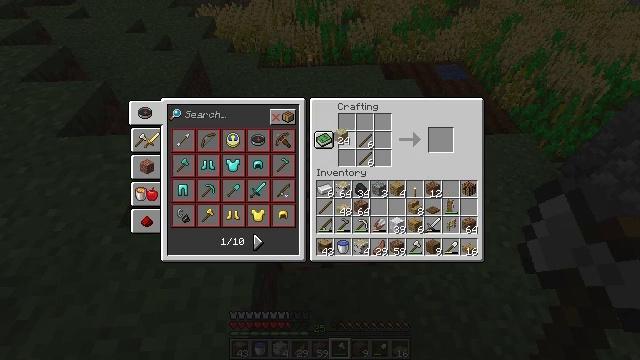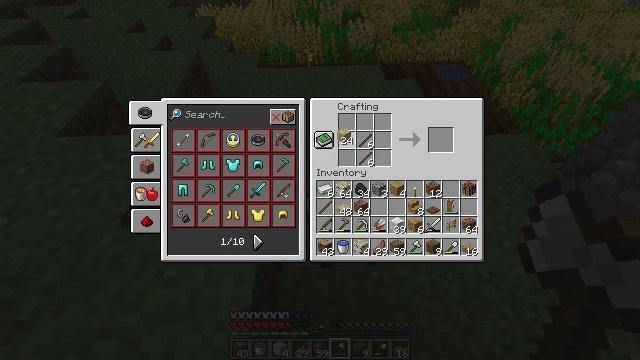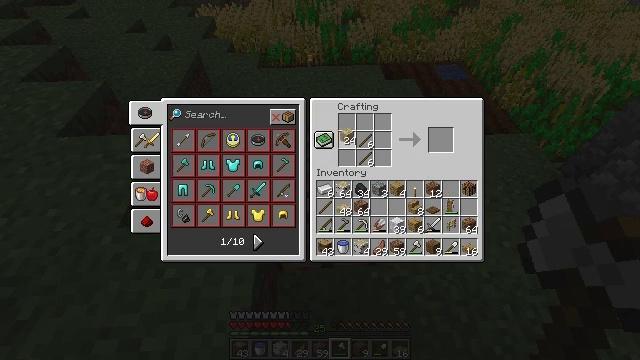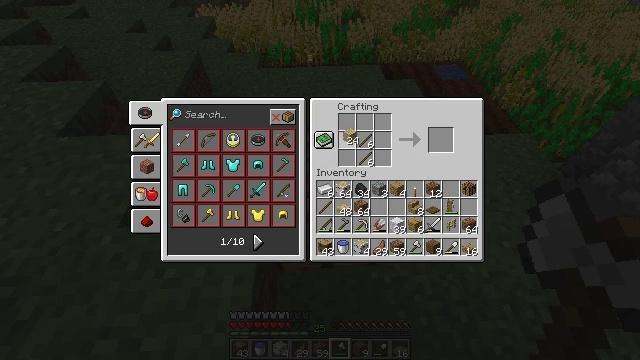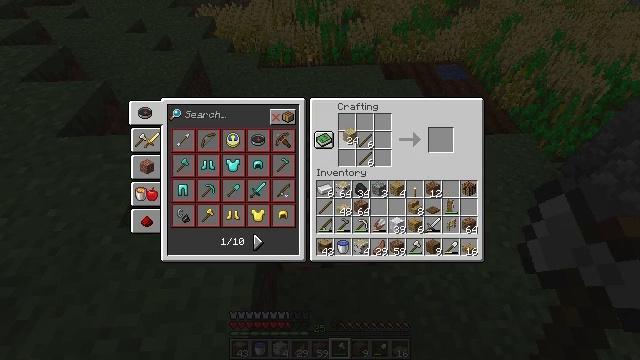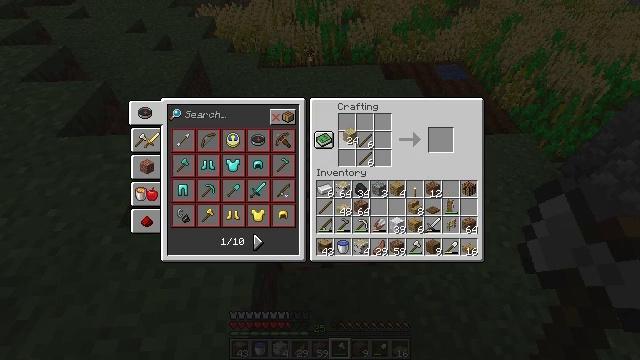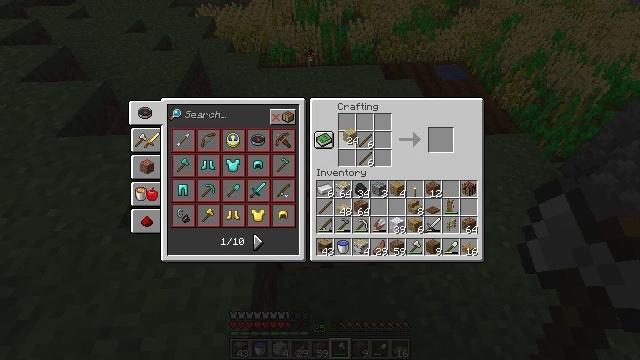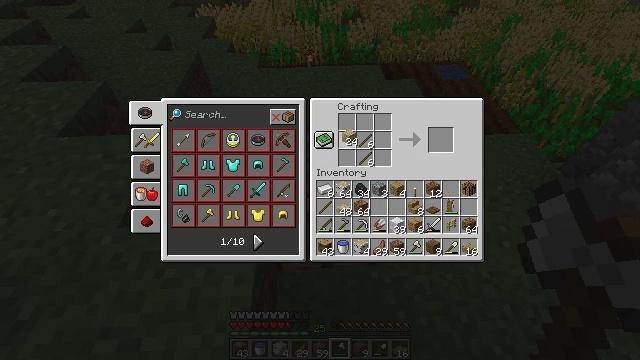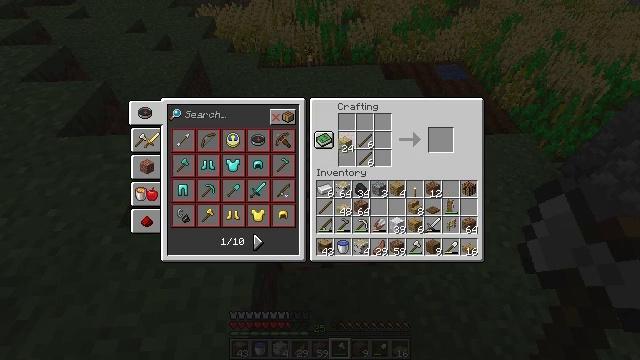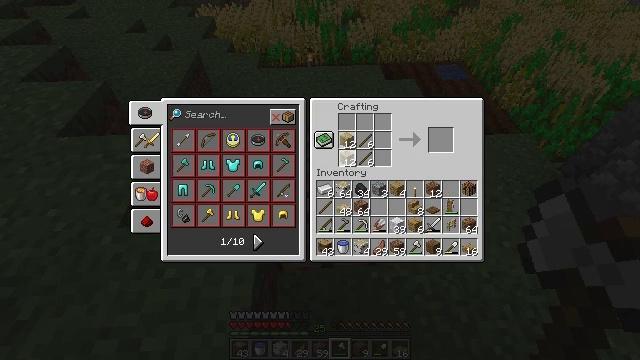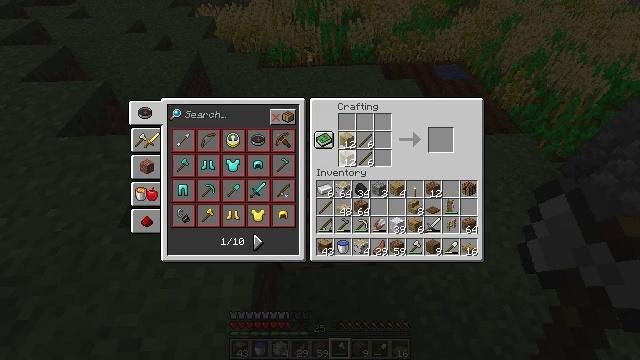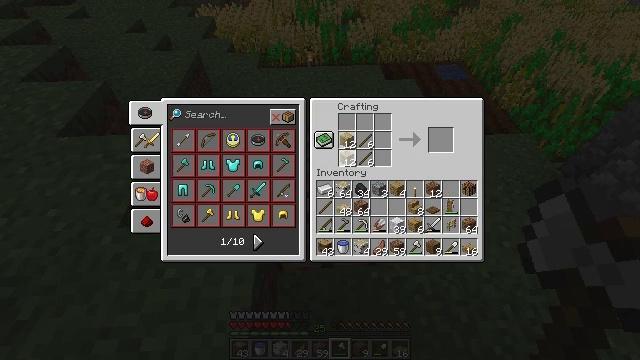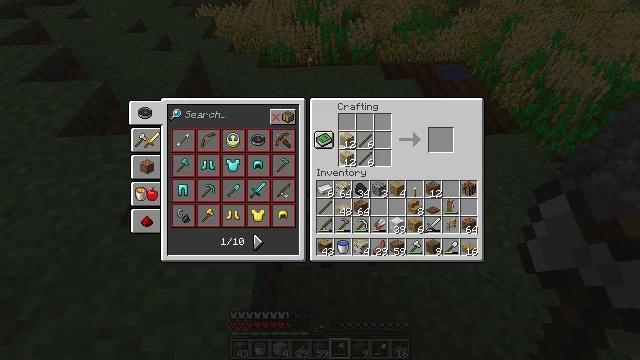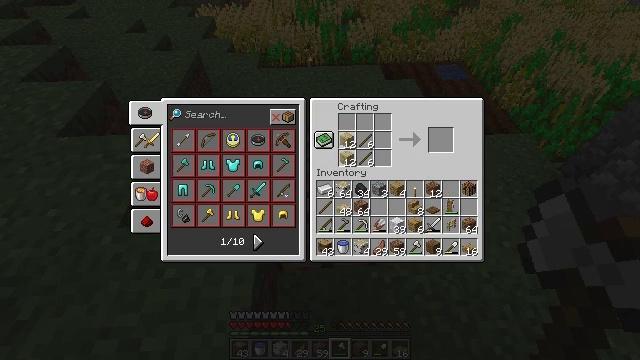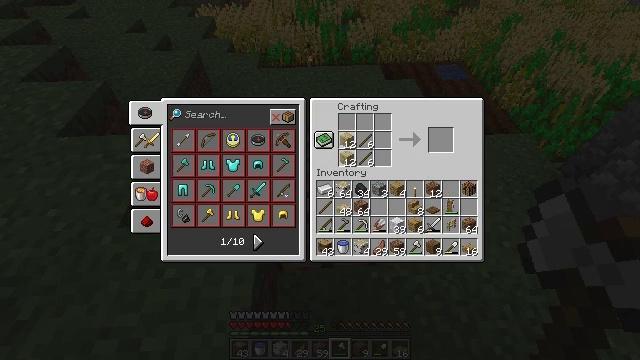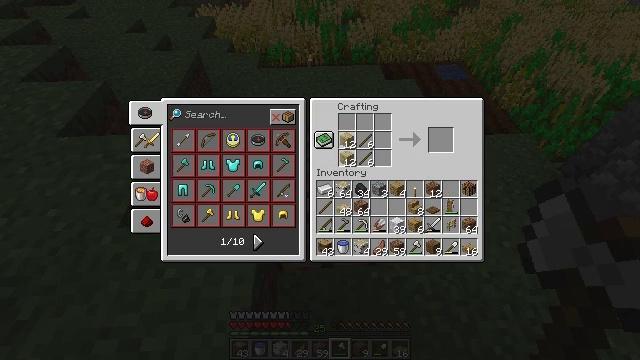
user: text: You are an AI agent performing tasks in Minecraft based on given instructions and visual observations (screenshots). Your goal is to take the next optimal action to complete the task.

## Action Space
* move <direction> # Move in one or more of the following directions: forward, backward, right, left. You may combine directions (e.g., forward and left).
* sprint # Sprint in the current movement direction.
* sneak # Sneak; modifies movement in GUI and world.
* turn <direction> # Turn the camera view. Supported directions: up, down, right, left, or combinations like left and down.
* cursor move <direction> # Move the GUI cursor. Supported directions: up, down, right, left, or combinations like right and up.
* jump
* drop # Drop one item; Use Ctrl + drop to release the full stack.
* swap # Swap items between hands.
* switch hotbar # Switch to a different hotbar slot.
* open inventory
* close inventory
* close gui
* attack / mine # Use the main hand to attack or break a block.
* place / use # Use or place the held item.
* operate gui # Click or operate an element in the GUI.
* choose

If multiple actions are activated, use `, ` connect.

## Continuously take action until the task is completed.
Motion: motion action
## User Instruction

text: Use birch planks and sticks to craft a birch fence.
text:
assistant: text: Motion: no_op
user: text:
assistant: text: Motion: no_op
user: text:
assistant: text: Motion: no_op
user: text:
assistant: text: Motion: no_op
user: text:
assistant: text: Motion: operate gui
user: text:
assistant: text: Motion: operate gui
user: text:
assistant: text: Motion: operate gui
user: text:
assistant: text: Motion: cursor move down, operate gui
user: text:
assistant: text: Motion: operate gui
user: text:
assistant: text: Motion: operate gui
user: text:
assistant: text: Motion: cursor move down, operate gui
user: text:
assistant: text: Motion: cursor move down, operate gui
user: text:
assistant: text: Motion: cursor move right, operate gui
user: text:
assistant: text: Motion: cursor move right, operate gui
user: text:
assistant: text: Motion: cursor move right, operate gui
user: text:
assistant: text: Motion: operate gui
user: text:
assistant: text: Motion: cursor move up, operate gui
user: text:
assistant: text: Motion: cursor move up, operate gui
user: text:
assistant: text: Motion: cursor move up, operate gui
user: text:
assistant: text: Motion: operate gui
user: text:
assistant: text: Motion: operate gui
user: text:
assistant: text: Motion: operate gui
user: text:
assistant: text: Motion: operate gui
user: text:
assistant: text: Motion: operate gui
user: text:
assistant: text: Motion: no_op
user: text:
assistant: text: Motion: cursor move down
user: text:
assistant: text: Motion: cursor move down
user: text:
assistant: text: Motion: no_op
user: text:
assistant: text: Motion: cursor move right
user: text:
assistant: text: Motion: cursor move right and up